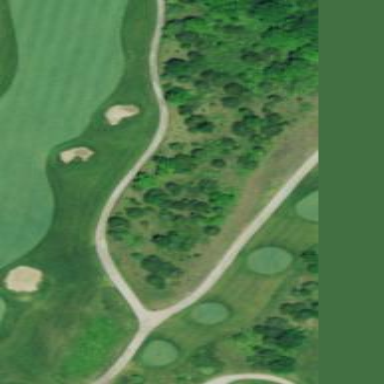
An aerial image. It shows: Rough area in golf course.